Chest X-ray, AP view. Patient: 16 years old, sex M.
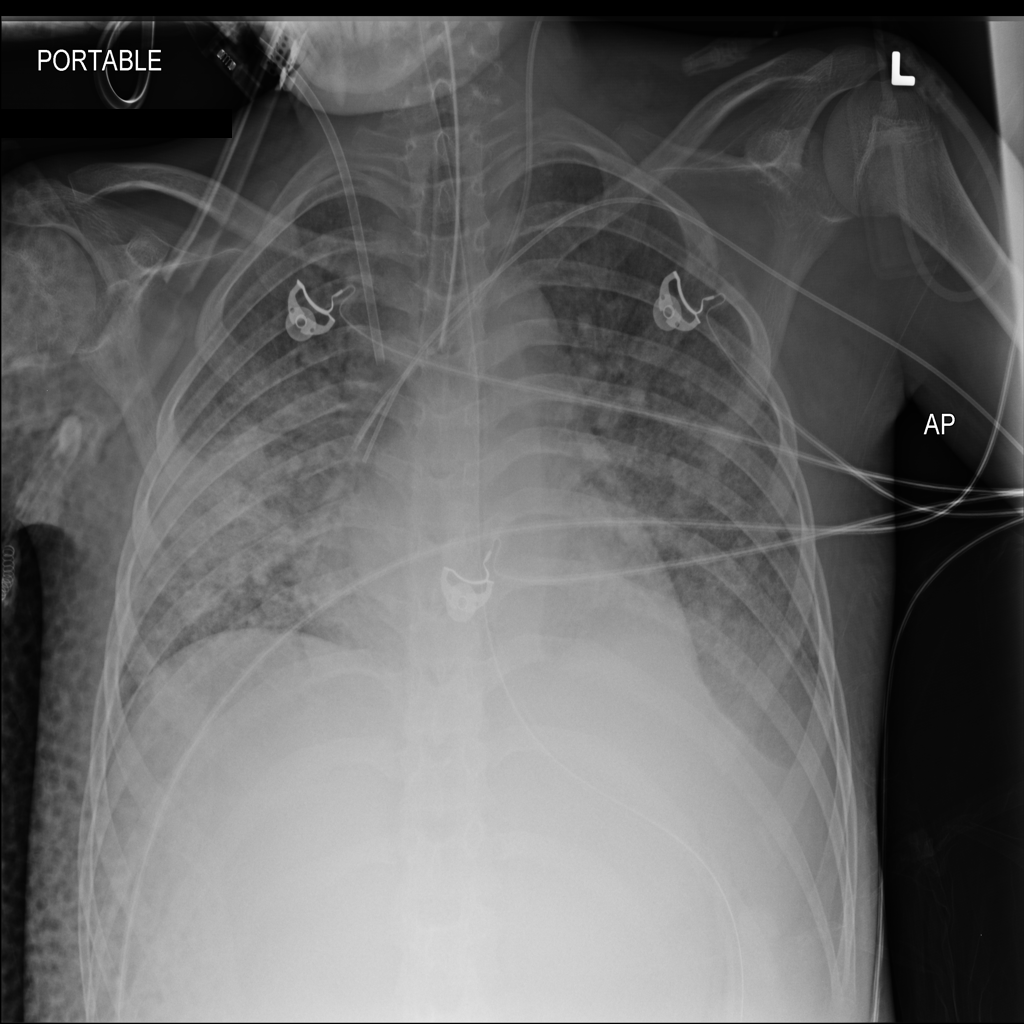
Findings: Effusion, Infiltration